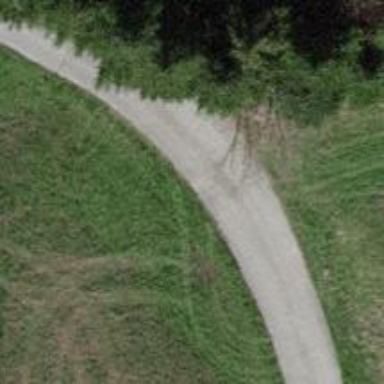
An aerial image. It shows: Well-maintained track road with grade 1 tracktype.